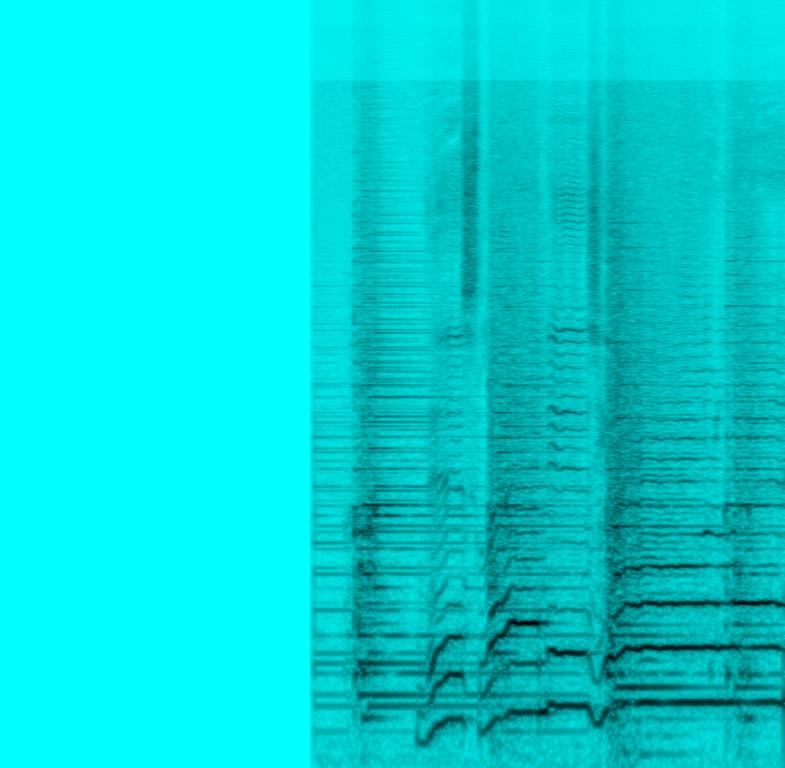
The low quality recording features a tutorial where in the beginning there is a banjo guitar melody over which a passionate male vocalist is singing. In the second half of the loop, a flat male vocal is talking. The recording is noisy, in mono and it sounds passionate and emotional.